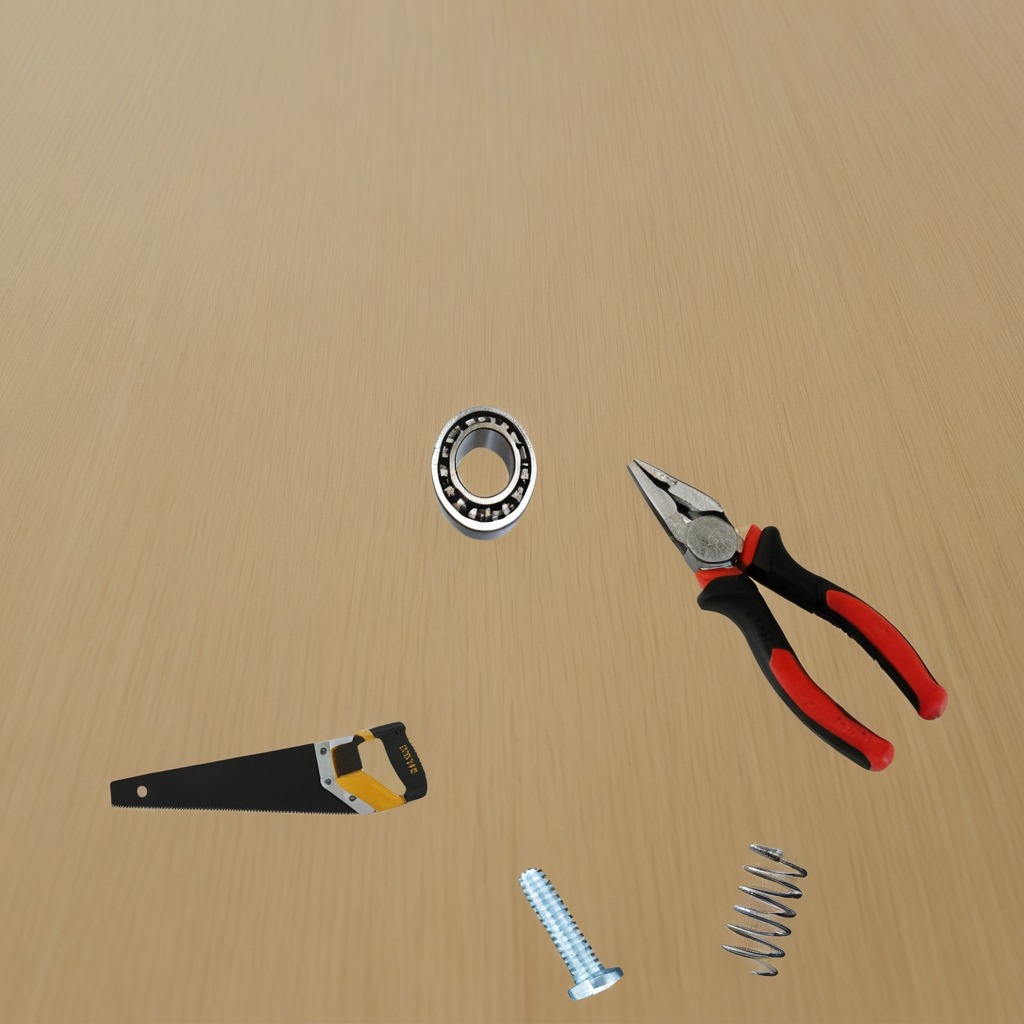
A ball bearing, a machine screw, pliers, a coiled metal spring, and a handheld metal saw are lying on the plywood surface in a paint workshop lit by afternoon window light.